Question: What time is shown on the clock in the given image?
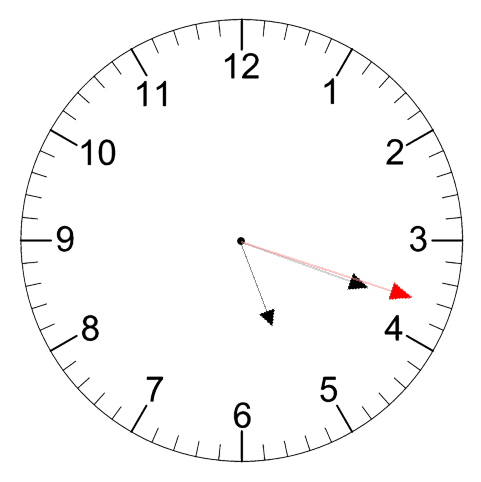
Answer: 05:18:18